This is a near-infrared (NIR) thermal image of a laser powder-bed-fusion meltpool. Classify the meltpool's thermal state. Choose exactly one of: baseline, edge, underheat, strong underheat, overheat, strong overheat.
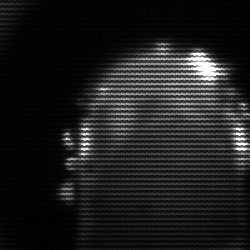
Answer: baseline